Field crop: tomato
Growth stage: 1
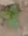
Species: solanum